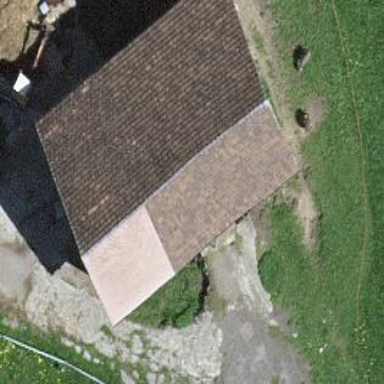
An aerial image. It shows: Farm auxiliary building.